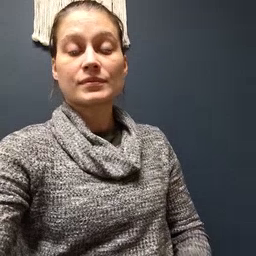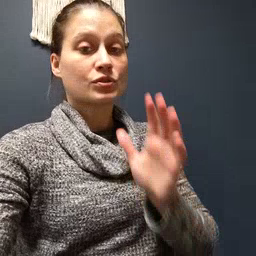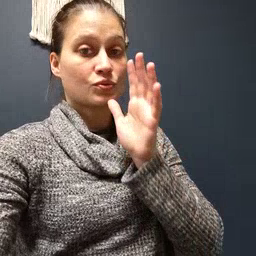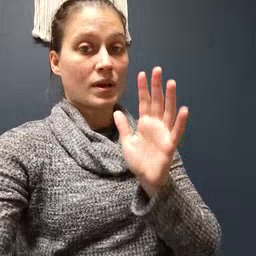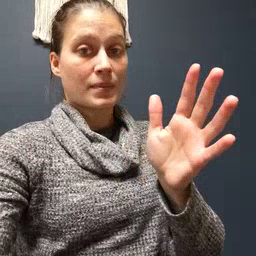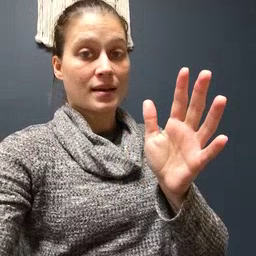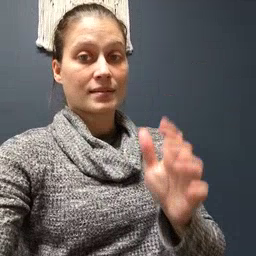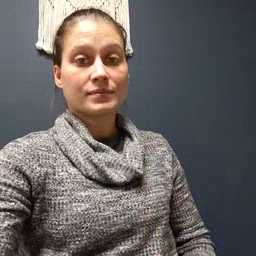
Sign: grandma